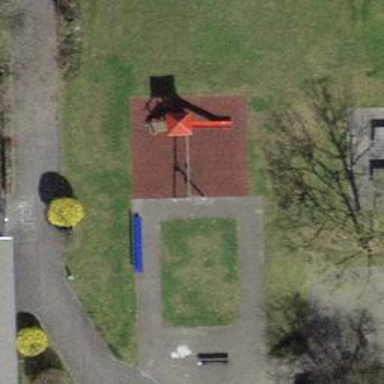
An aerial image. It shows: Playground area for leisure land.